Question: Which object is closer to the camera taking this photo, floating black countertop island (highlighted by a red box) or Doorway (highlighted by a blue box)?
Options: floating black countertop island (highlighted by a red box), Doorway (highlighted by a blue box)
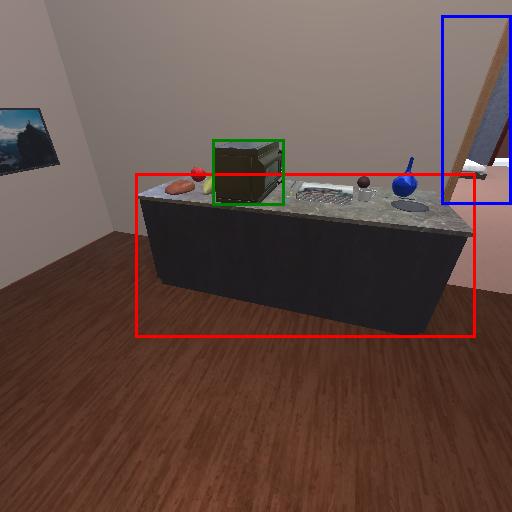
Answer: floating black countertop island (highlighted by a red box)